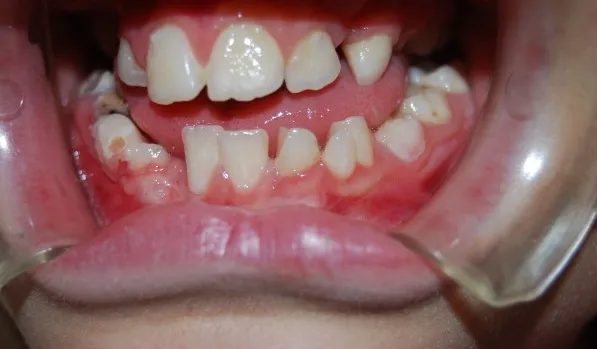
Absence of lower and the upper right canines, delayed eruption and rotation of the lower incisors incipient cavities.
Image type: medical_photograph (other_medical_photograph)